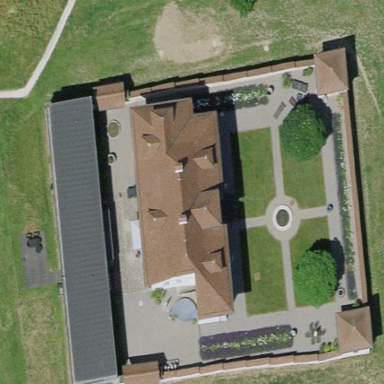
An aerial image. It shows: Historical castle building of manor type.